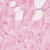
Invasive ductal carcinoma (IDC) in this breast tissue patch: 0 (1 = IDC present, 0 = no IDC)